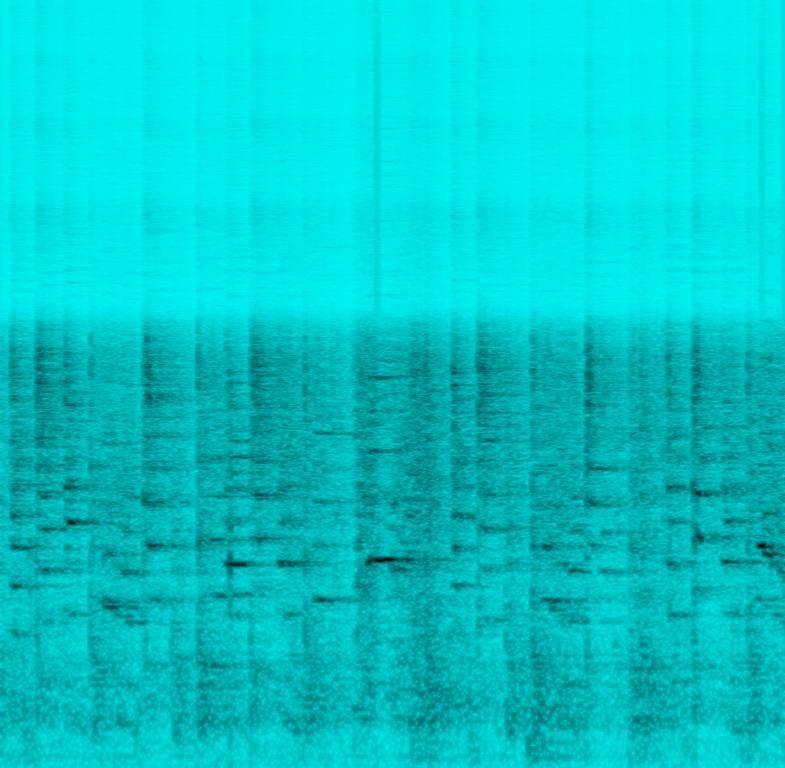
This is a live recording. The percussion is beatboxing and the melodic element of the instrumental is a flute player who plays a low riff which ascends towards the end.